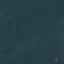
Land use / land cover: Forest